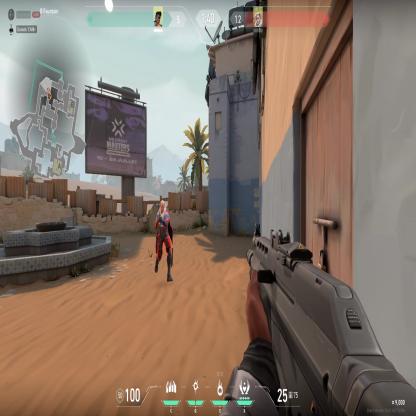
Label: enemy